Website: walmart
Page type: customer-info-address
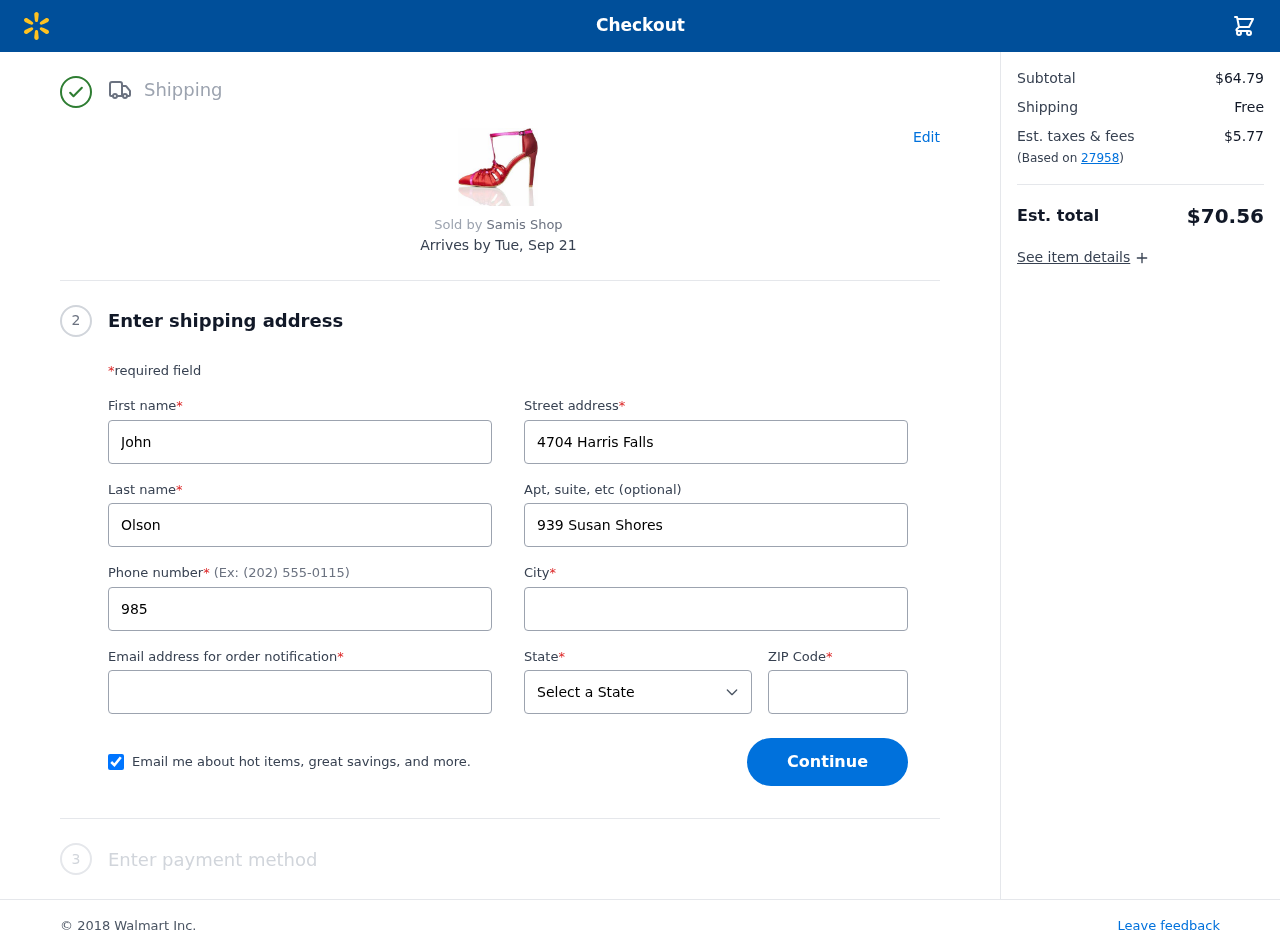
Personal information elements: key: PII_CITY
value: Blakeside
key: PII_EMAIL
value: jolson@hotmail.com
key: PII_FIRSTNAME
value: John
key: PII_LASTNAME
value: Olson
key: PII_PHONE
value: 9854749421
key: PII_POSTCODE
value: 27958
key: PII_STATE
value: South Carolina
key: PII_STREET
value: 4704 Harris Falls
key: PII_STREET2
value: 939 Susan Shores
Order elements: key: ORDER_DELIVERY_DATE
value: Tue, Sep 21
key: ORDER_SUBTOTAL
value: $64.79
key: ORDER_SHIPPING_COST
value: Free
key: ORDER_TAX
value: $5.77
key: ORDER_TOTAL
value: $70.56